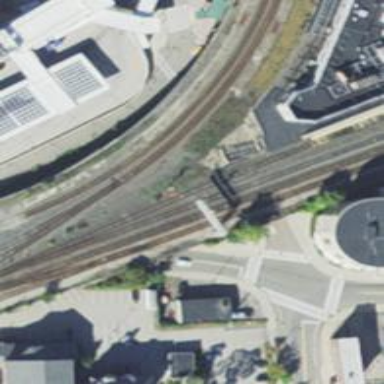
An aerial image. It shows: Railway siding with rails.